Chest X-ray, AP view. Patient: 50 years old, sex M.
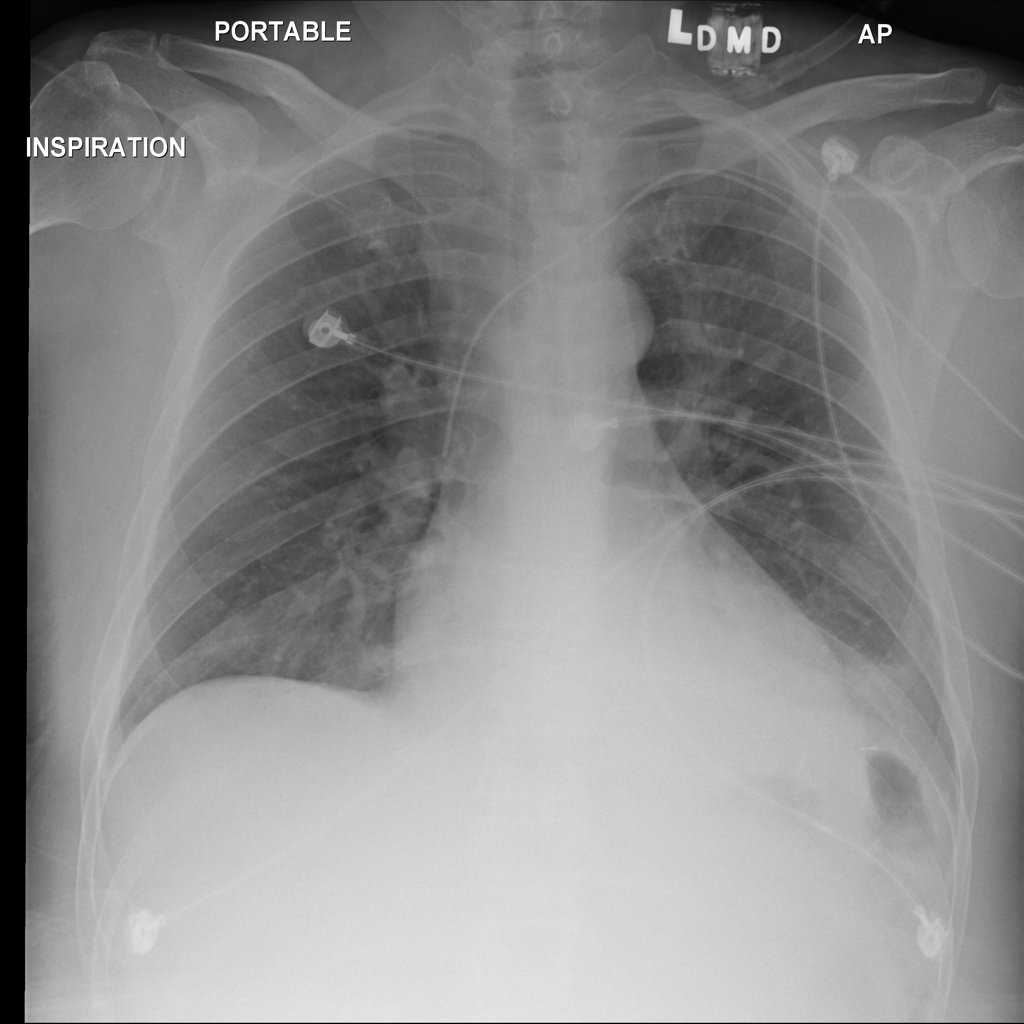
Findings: Effusion